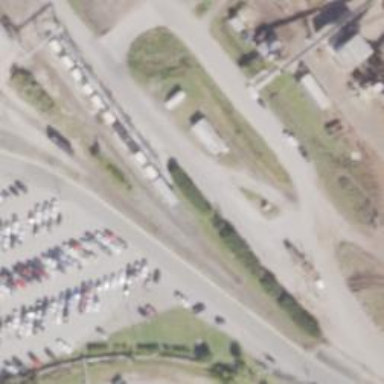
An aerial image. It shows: Railway spur service.